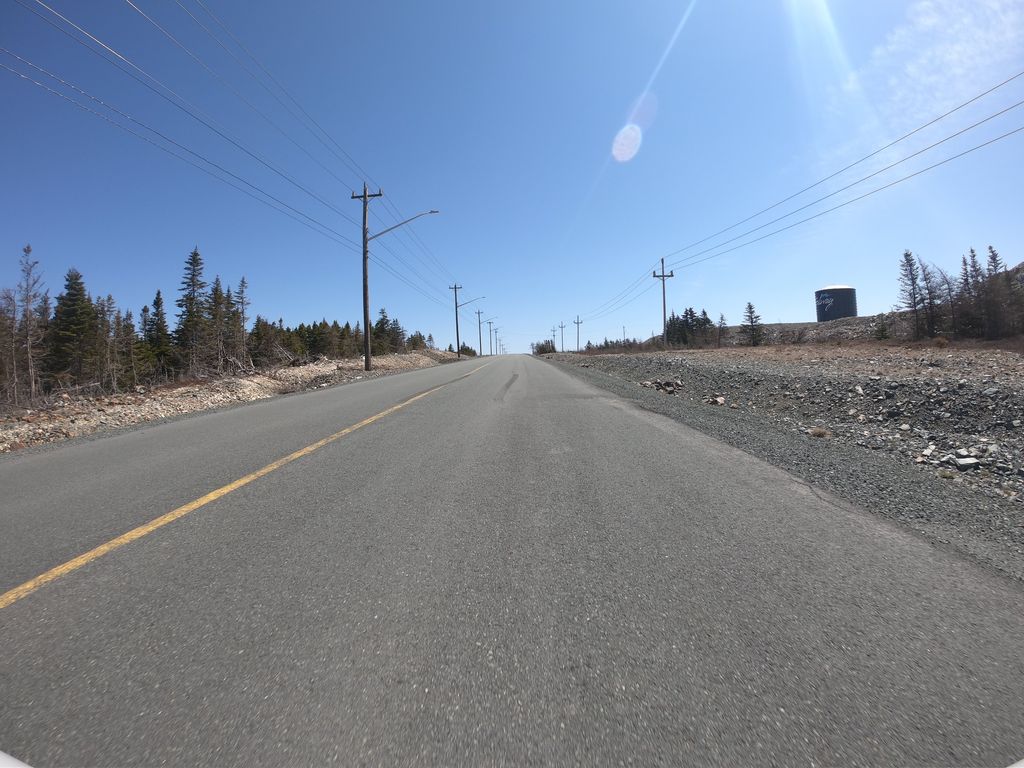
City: st_johns